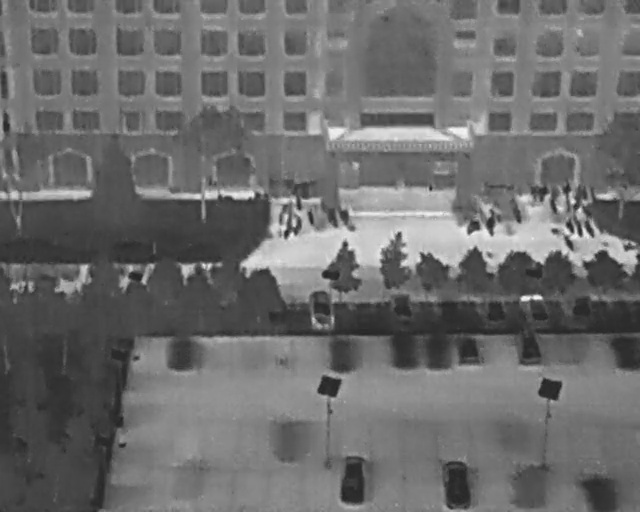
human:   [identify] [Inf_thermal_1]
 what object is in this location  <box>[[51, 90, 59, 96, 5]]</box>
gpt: <ref>1 medium car at the bottom</ref>

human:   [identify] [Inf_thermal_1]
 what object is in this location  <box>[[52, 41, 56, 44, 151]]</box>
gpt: <ref>1 medium bicycle at the center</ref>